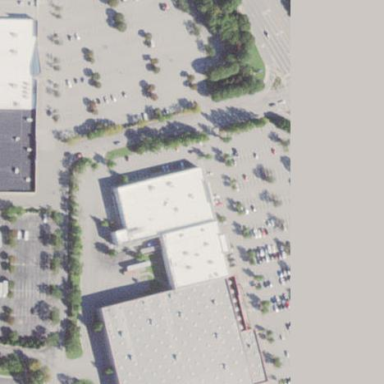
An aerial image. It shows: Retail area.